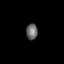
Tissue: prostate
Cell type: T cells
Senescence score: 0.7484
Nuclear area (px): 182
Mean DAPI intensity: 105.275